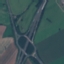
Land use / land cover: Highway